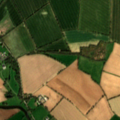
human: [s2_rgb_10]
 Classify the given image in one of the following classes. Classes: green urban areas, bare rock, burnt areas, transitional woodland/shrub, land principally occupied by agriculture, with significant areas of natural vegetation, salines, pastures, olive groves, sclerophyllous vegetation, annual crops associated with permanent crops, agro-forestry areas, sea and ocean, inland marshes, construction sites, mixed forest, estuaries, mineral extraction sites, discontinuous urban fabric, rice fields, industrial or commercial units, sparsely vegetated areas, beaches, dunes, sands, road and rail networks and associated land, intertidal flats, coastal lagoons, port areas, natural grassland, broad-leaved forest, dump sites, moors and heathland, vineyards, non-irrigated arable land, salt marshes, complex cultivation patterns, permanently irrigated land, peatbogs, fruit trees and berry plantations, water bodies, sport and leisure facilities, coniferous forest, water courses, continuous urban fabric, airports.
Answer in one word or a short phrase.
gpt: non-irrigated arable land, pastures